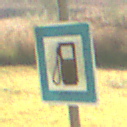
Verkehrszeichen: Tankstelle
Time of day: MorningAfternoon
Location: Outdoor (Nature)
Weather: PartlyCloudy
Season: NotSpecified
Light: Natural